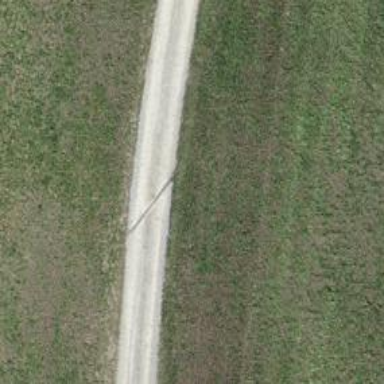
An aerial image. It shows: Track with grade 2 tracktype.